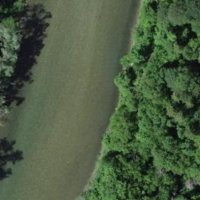
EUNIS habitat code: 41
Species observed at this site:
Parus major
Acer pseudoplatanus